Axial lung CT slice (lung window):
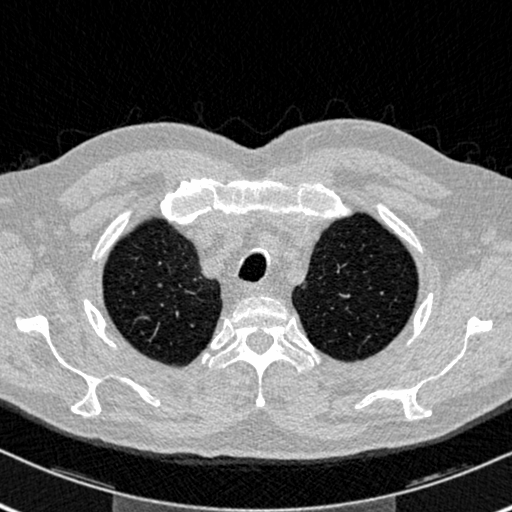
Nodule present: no